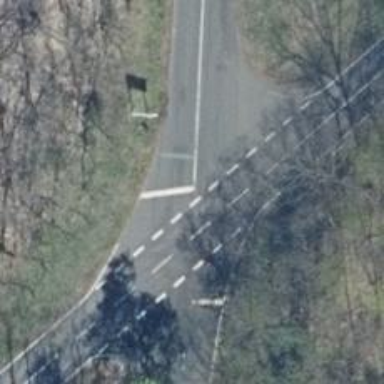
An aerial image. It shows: Stop road.